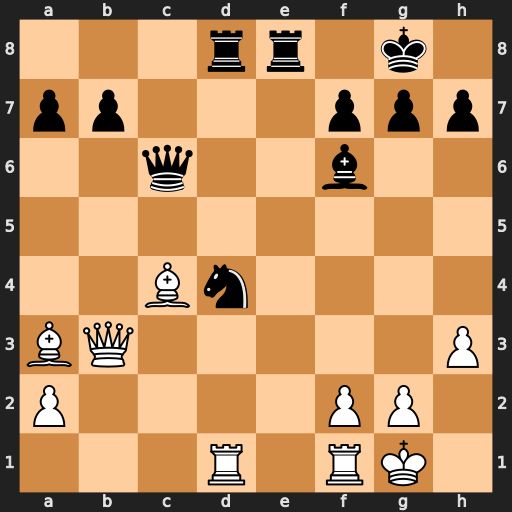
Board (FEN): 3rr1k1/pp3ppp/2q2b2/8/2Bn4/BQ5P/P4PP1/3R1RK1
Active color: w
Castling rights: -
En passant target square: -
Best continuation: Bxf7+ Kh8 Bxe8